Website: walmart
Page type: gifting
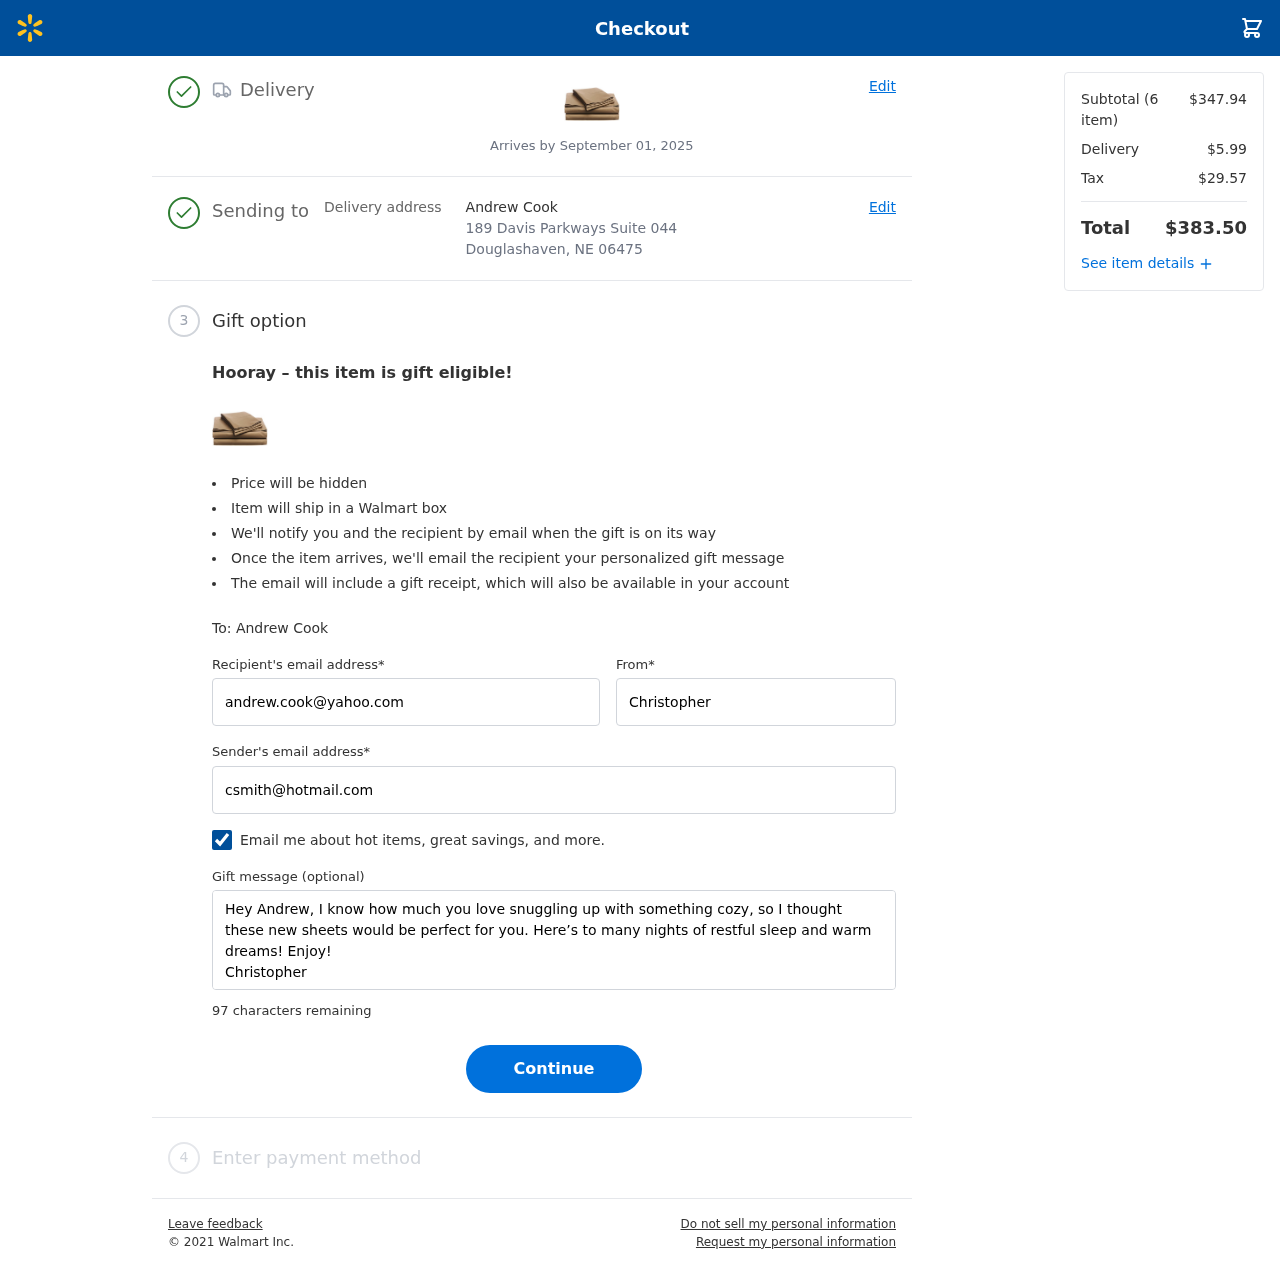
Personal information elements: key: PII_CITY_STATE_ZIP
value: Douglashaven, NE 06475
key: PII_EMAIL
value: csmith@hotmail.com
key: PII_FIRSTNAME
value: Christopher
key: PII_GIFT_EMAIL
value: andrew.cook@yahoo.com
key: PII_GIFT_FULLNAME
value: Andrew Cook
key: PII_GIFT_MESSAGE
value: Hey Andrew, I know how much you love snuggling up with something cozy, so I thought these new sheets would be perfect for you. Here’s to many nights of restful sleep and warm dreams! Enjoy!
Christopher
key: PII_STREET
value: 189 Davis Parkways Suite 044
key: PII_GIFT_FIRSTNAME
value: Andrew
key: PII_GIFT_LASTNAME
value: Cook
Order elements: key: ORDER_DELIVERY_DATE
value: Arrives by September 01, 2025
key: ORDER_NUM_ITEMS
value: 6
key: ORDER_SUBTOTAL
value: $347.94
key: ORDER_SHIPPING_COST
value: $5.99
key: ORDER_TAX
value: $29.57
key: ORDER_TOTAL
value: $383.50